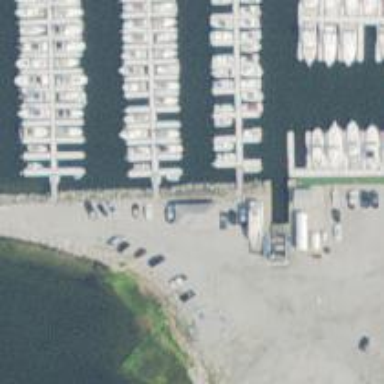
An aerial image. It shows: Man-made pier.